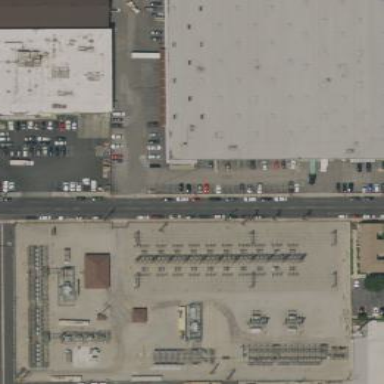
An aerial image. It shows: Power substation.